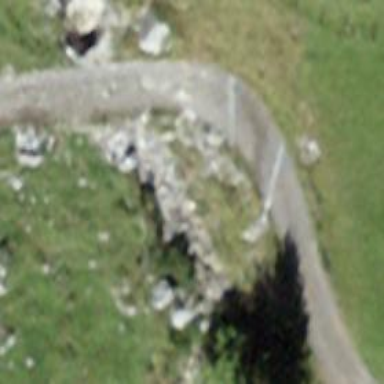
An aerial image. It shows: Culvert tunnel.